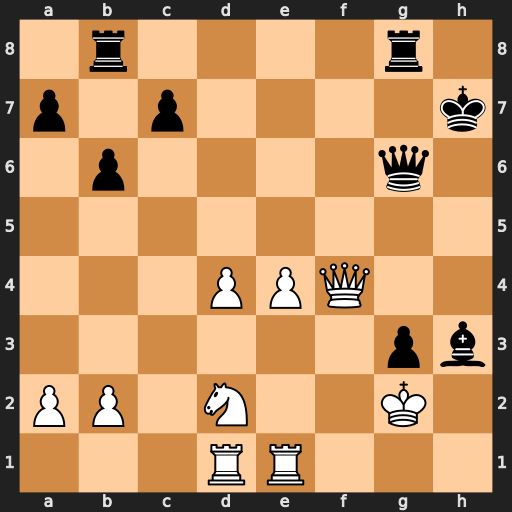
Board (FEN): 1r4r1/p1p4k/1p4q1/8/3PPQ2/6pb/PP1N2K1/3RR3
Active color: w
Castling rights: -
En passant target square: -
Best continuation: Kxh3 Qh5+ Qh4 Qxh4+ Kxh4